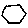
Label: hexagon